Question: I'm trying to show the histogram of an image and show only some colors. I've already done that with JFreeChart and createXYLineChart and getting all the data by iterating over all pixels.
To speed it up I'm trying to do it with "createHistogram". I've followed <URL>.
To update the chart with the new values I've used this two methods:
'''
XYPlot plot = (XYPlot) chart.getPlot();
plot.setDataset(setHistogram(red, green, blue));
'''
Being setHistogram a method which returns a HistogramDataset depending on which checkbox are activated (boolean red, green and blue).
That works properly as intended.
The second thing I must do when I do that is update the colors of each series, as otherwise they get the default value. I did it following more or less the same procedure as with the values:
'''
private void setHistogramColors(boolean red, boolean green, boolean blue) {
XYPlot plot = (XYPlot) chart.getPlot();
XYBarRenderer renderer = (XYBarRenderer) plot.getRenderer();
renderer.setBarPainter(new StandardXYBarPainter());
Paint[] paintArray = null;
if (red) {
if (green) {
if (blue) {
paintArray = new Paint[3];
paintArray[0] = new Color(0x80ff0000, true);// translucent red, green & blue
paintArray[1] = new Color(0x8000ff00, true);
paintArray[2] = new Color(0x800000ff, true);
} else {
paintArray = new Paint[2];
paintArray[0] = new Color(0x80ff0000, true);
paintArray[1] = new Color(0x8000ff00, true);
}
} else {
paintArray = new Paint[1];
paintArray[0] = new Color(0x80ff0000, true);
}
} else if (green) {
if (blue) {
paintArray = new Paint[2];
paintArray[0] = new Color(0x8000ff00, true);
paintArray[1] = new Color(0x800000ff, true);
} else {
paintArray = new Paint[1];
paintArray[0] = new Color(0x8000ff00, true);
}
} else if (blue){
paintArray = new Paint[1];
paintArray[0] = new Color(0x800000ff, true);
}
else {
return;
}
plot.setDrawingSupplier(new DefaultDrawingSupplier(
paintArray,
DefaultDrawingSupplier.DEFAULT_FILL_PAINT_SEQUENCE,
DefaultDrawingSupplier.DEFAULT_OUTLINE_PAINT_SEQUENCE,
DefaultDrawingSupplier.DEFAULT_STROKE_SEQUENCE,
DefaultDrawingSupplier.DEFAULT_OUTLINE_STROKE_SEQUENCE,
DefaultDrawingSupplier.DEFAULT_SHAPE_SEQUENCE));
}
'''
But for what I can see this only works when I plot the code for the very first time, and the next plots of different series will take the sames colors. Here is an example, RGB are the color they are supposed to be:
[
When I update with the red color goes to the green histogram and green's to the blue one:
<URL>
Is there anyway to fix this?
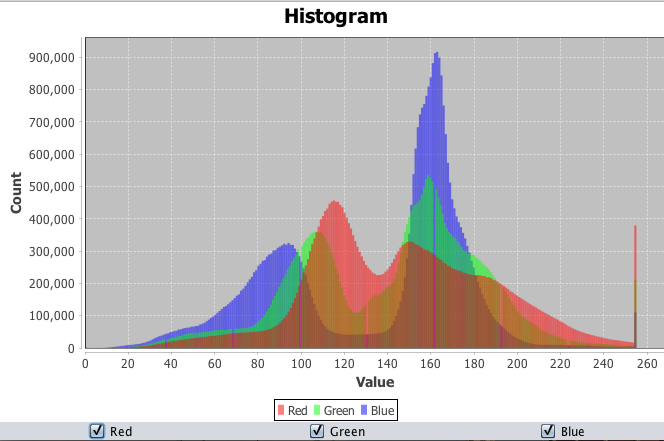
Answer: Based on your fragment and this <URL>.
<URL>
'''
import java.awt.BorderLayout;
import java.awt.Color;
import java.awt.EventQueue;
import java.awt.Paint;
import java.awt.event.ActionEvent;
import java.awt.image.BufferedImage;
import java.awt.image.Raster;
import java.io.IOException;
import java.net.URL;
import javax.imageio.ImageIO;
import javax.swing.AbstractAction;
import javax.swing.ImageIcon;
import javax.swing.JCheckBox;
import javax.swing.JFrame;
import javax.swing.JLabel;
import javax.swing.JPanel;
import org.jfree.chart.ChartFactory;
import org.jfree.chart.ChartPanel;
import org.jfree.chart.JFreeChart;
import org.jfree.chart.plot.DefaultDrawingSupplier;
import org.jfree.chart.plot.PlotOrientation;
import org.jfree.chart.plot.XYPlot;
import org.jfree.chart.renderer.xy.StandardXYBarPainter;
import org.jfree.chart.renderer.xy.XYBarRenderer;
import org.jfree.data.statistics.HistogramDataset;
/**
* @see https://stackoverflow.com/q/405<PHONE>
* @see https://stackoverflow.com/q/<PHONE>/230513
* @see https://stackoverflow.com/a/285<PHONE>
*/
public class Histogram {
private static final int BINS = 256;
private final BufferedImage image = getImage();
private HistogramDataset dataset;
private XYBarRenderer renderer;
private BufferedImage getImage() {
try {
return ImageIO.read(new URL(
"http://i.imgur.com/kxXhIH1.jpg"));
} catch (IOException e) {
e.printStackTrace(System.err);
}
return null;
}
private ChartPanel createChartPanel() {
// dataset
dataset = new HistogramDataset();
Raster raster = image.getRaster();
final int w = image.getWidth();
final int h = image.getHeight();
double[] r = new double[w * h];
r = raster.getSamples(0, 0, w, h, 0, r);
dataset.addSeries("Red", r, BINS);
r = raster.getSamples(0, 0, w, h, 1, r);
dataset.addSeries("Green", r, BINS);
r = raster.getSamples(0, 0, w, h, 2, r);
dataset.addSeries("Blue", r, BINS);
// chart
JFreeChart chart = ChartFactory.createHistogram("Histogram", "Value",
"Count", dataset, PlotOrientation.VERTICAL, true, true, false);
XYPlot plot = (XYPlot) chart.getPlot();
renderer = (XYBarRenderer) plot.getRenderer();
renderer.setBarPainter(new StandardXYBarPainter());
// translucent red, green & blue
Paint[] paintArray = {
new Color(0x80ff0000, true),
new Color(0x8000ff00, true),
new Color(0x800000ff, true)
};
plot.setDrawingSupplier(new DefaultDrawingSupplier(
paintArray,
DefaultDrawingSupplier.DEFAULT_FILL_PAINT_SEQUENCE,
DefaultDrawingSupplier.DEFAULT_OUTLINE_PAINT_SEQUENCE,
DefaultDrawingSupplier.DEFAULT_STROKE_SEQUENCE,
DefaultDrawingSupplier.DEFAULT_OUTLINE_STROKE_SEQUENCE,
DefaultDrawingSupplier.DEFAULT_SHAPE_SEQUENCE));
ChartPanel panel = new ChartPanel(chart);
panel.setMouseWheelEnabled(true);
return panel;
}
private JPanel createControlPanel() {
JPanel panel = new JPanel();
panel.add(new JCheckBox(new VisibleAction(0)));
panel.add(new JCheckBox(new VisibleAction(1)));
panel.add(new JCheckBox(new VisibleAction(2)));
return panel;
}
private class VisibleAction extends AbstractAction {
private final int i;
public VisibleAction(int i) {
this.i = i;
this.putValue(NAME, (String) dataset.getSeriesKey(i));
this.putValue(SELECTED_KEY, true);
renderer.setSeriesVisible(i, true);
}
@Override
public void actionPerformed(ActionEvent e) {
renderer.setSeriesVisible(i, !renderer.getSeriesVisible(i));
}
}
private void display() {
JFrame f = new JFrame("Histogram");
f.setDefaultCloseOperation(JFrame.EXIT_ON_CLOSE);
f.add(createChartPanel());
f.add(createControlPanel(), BorderLayout.SOUTH);
f.add(new JLabel(new ImageIcon(image)), BorderLayout.WEST);
f.pack();
f.setLocationRelativeTo(null);
f.setVisible(true);
}
public static void main(String[] args) {
EventQueue.invokeLater(() -> {
new Histogram().display();
});
}
}
'''